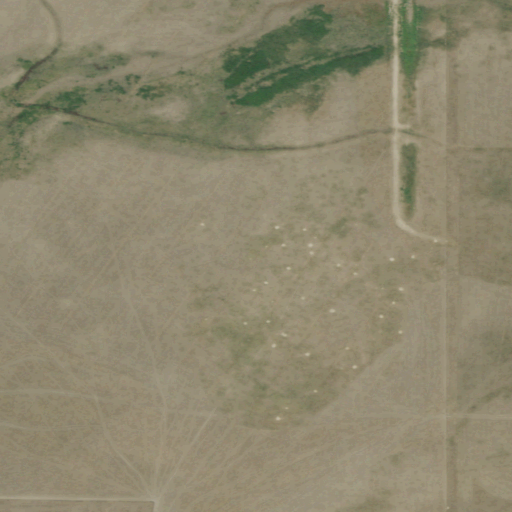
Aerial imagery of plain(s) in South Dakota named Hat Creek Flat containing only grassland